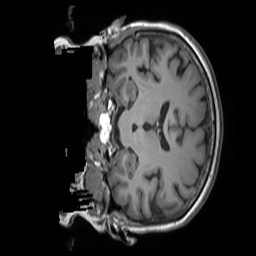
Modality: T1w
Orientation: coronal
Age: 64
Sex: female
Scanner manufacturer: siemens
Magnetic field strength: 3 T
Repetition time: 1.55 s
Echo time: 0.00234 s